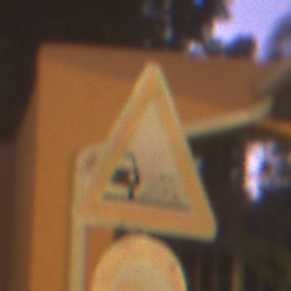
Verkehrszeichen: SplittSchotter
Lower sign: UeberholverbotKraftfahrzeuge
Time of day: Night
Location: Outdoor (Urban)
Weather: Clear
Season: NotSpecified
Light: Artificial